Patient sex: M
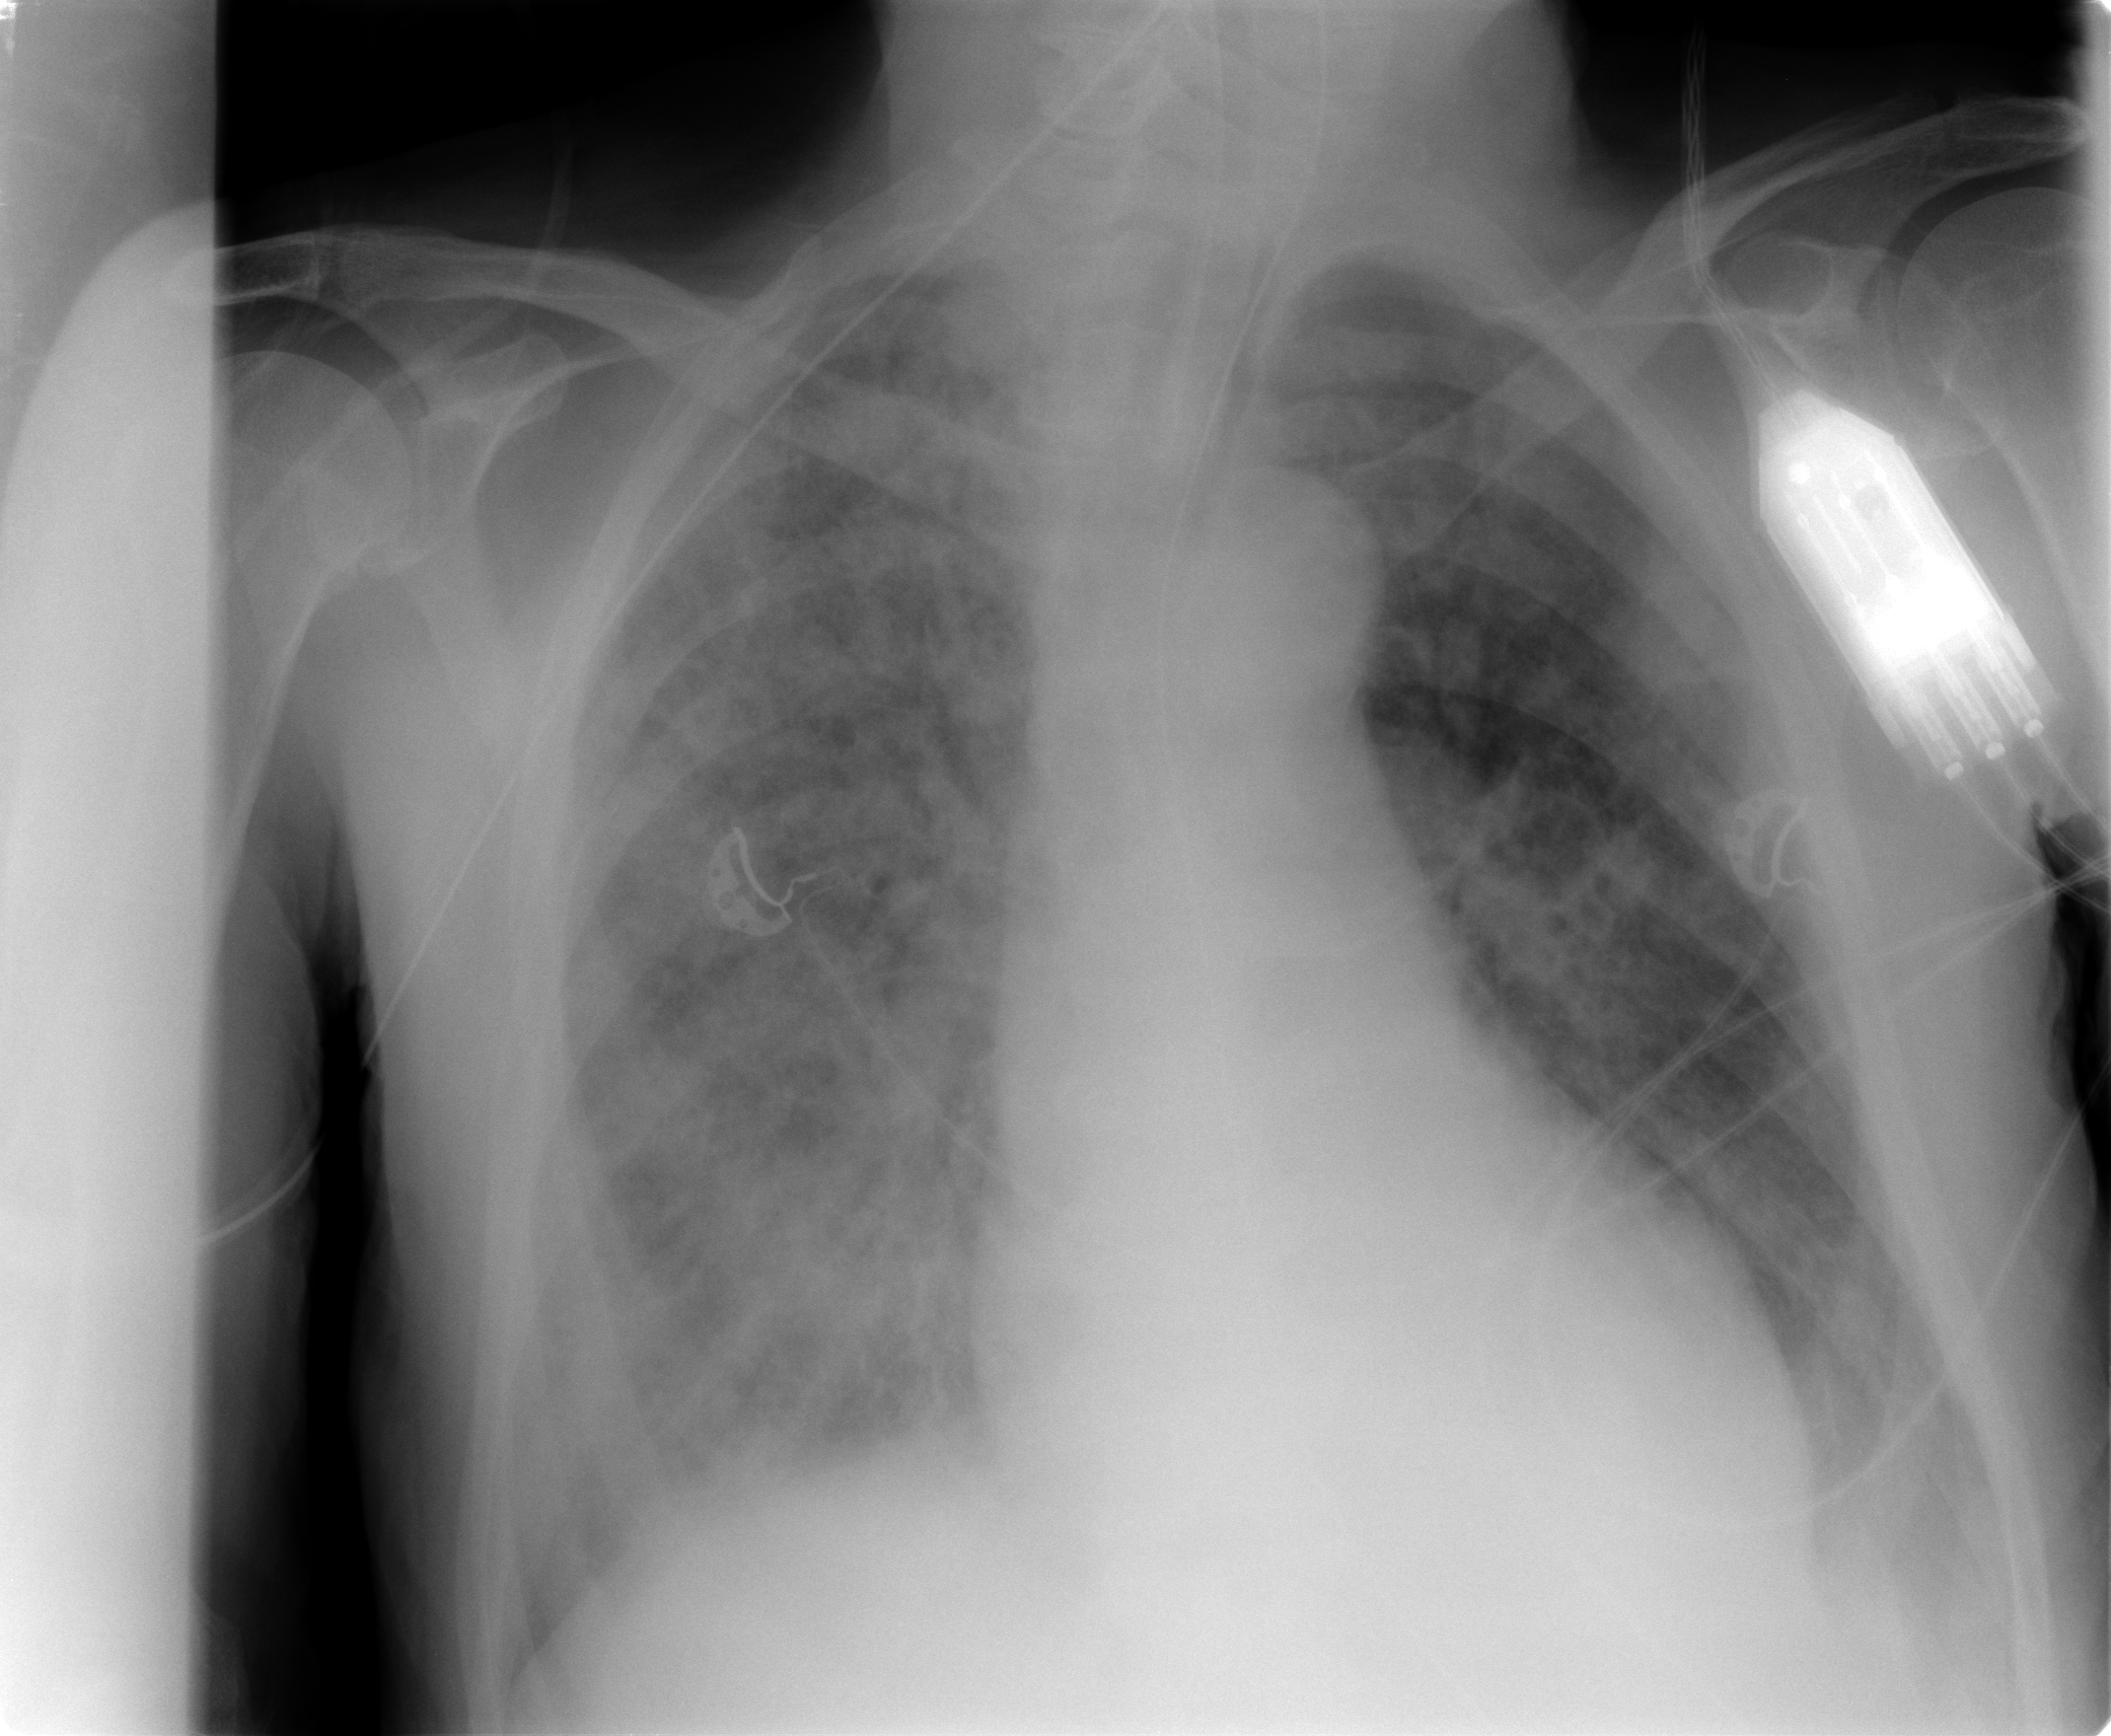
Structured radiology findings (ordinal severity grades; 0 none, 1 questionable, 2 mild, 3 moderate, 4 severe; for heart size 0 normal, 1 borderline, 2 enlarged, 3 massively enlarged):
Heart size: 1
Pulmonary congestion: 2
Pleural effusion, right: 0
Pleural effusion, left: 2
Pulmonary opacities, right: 4
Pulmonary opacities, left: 0
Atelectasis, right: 2
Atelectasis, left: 2